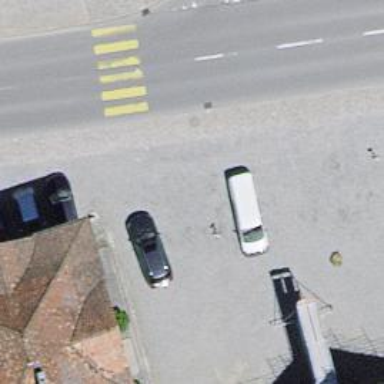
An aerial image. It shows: Kerb barrier.